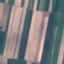
Land use / land cover: AnnualCrop